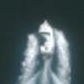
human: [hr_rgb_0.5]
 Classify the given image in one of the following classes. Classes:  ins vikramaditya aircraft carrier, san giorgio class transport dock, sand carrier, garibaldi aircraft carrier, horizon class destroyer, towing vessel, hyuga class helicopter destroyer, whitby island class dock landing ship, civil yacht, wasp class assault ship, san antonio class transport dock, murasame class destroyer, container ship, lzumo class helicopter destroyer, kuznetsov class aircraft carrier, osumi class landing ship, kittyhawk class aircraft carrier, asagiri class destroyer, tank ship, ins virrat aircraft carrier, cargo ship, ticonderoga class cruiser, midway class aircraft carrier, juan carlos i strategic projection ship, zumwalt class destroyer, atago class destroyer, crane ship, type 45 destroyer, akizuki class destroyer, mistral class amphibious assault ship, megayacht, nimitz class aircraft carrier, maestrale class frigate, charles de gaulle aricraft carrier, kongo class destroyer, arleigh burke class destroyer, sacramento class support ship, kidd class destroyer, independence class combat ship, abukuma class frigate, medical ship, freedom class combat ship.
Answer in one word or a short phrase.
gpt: Civil yacht